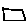
Label: square